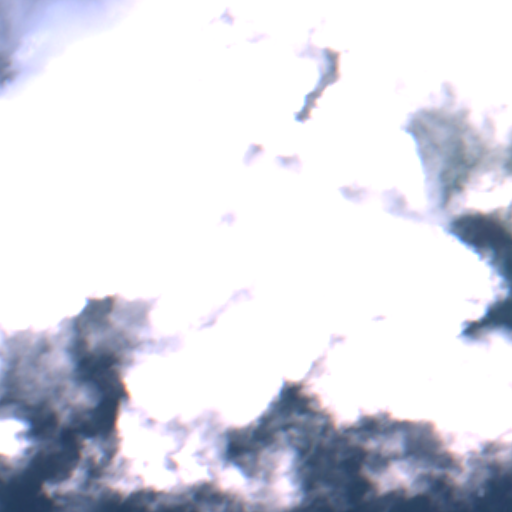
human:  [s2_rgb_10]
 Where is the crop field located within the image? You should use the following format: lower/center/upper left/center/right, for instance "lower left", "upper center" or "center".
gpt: The crop field is located in the lower right of the image.
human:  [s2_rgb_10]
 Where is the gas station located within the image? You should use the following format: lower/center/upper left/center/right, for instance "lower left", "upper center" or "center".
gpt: The gas station is located in the lower right of the image.
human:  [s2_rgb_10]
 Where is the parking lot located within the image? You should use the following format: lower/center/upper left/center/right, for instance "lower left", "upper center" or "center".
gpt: The parking lot is located in the lower right of the image.
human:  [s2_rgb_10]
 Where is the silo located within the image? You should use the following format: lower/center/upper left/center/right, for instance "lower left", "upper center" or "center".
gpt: The silo is located in the lower right of the image.
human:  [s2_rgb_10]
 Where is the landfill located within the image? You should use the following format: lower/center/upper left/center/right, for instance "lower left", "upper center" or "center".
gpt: There is no landfill in the image.